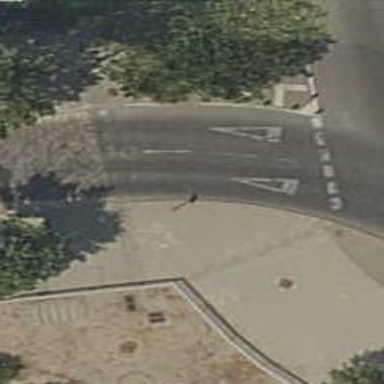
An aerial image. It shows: Road with "give way" sign.